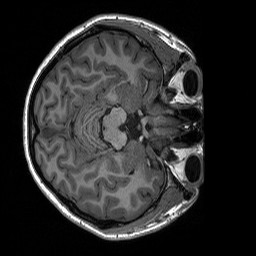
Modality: T1w
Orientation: axial
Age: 24
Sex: female
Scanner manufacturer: siemens
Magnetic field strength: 3 T
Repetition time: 2.3 s
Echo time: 0.00197 s